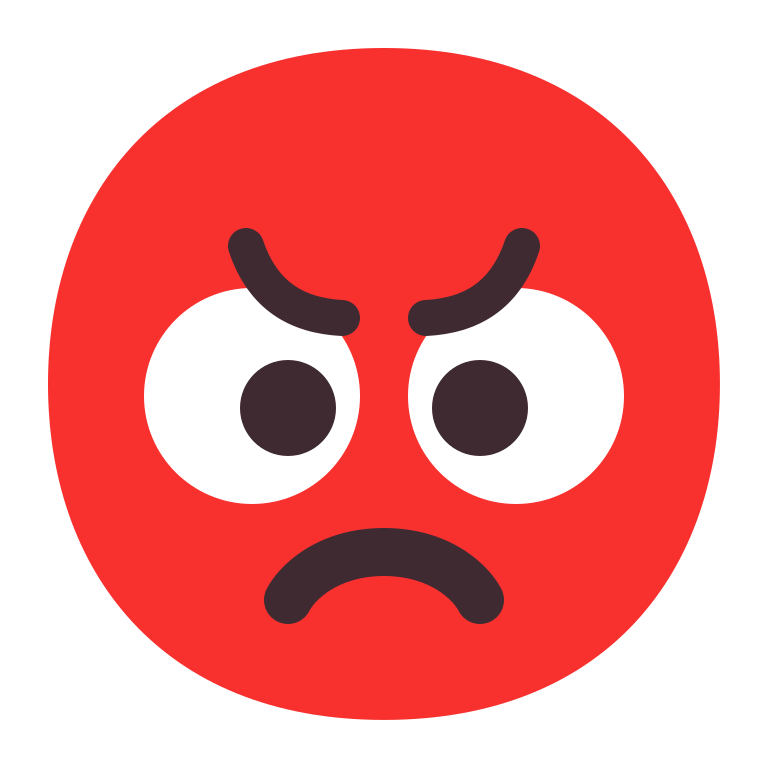
pouting face flat